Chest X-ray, PA view. Patient: 71 years old, sex F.
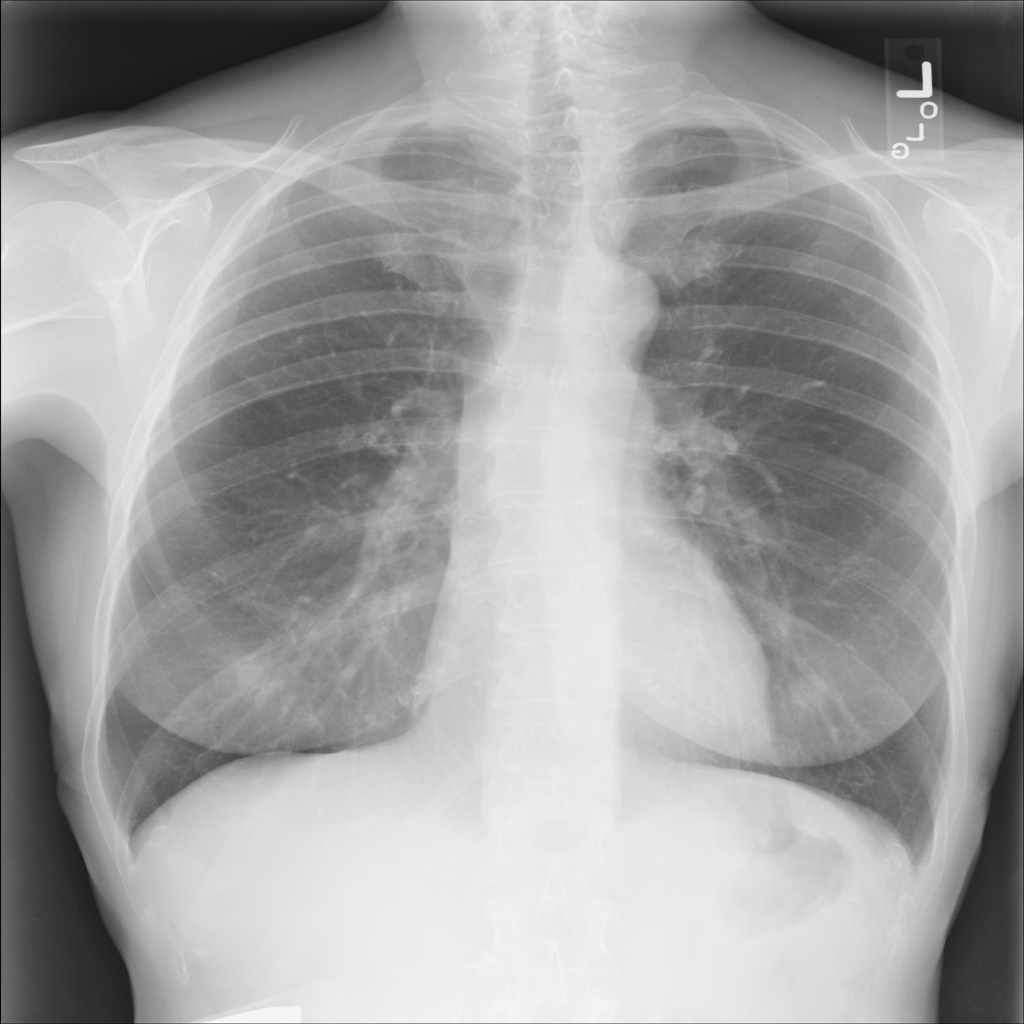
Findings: No Finding